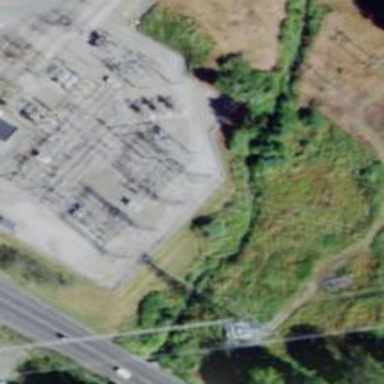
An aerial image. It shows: Switch for power supply.